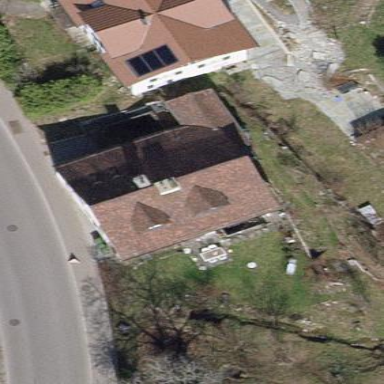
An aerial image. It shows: Terrace building.